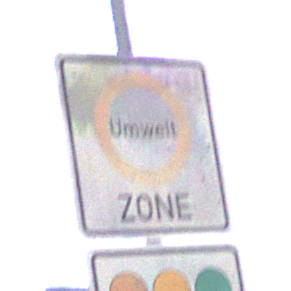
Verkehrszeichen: BeginnUmweltzone
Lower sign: FreistellungVomVerkehrsverbot1
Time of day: MorningAfternoon
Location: Outdoor (Nature)
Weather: PartlyCloudy
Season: NotSpecified
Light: Natural